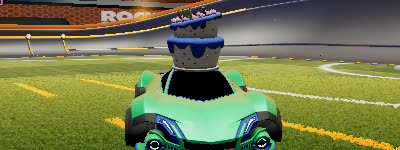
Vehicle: werewolf